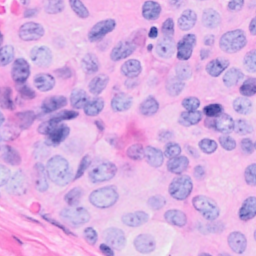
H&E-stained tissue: Breast